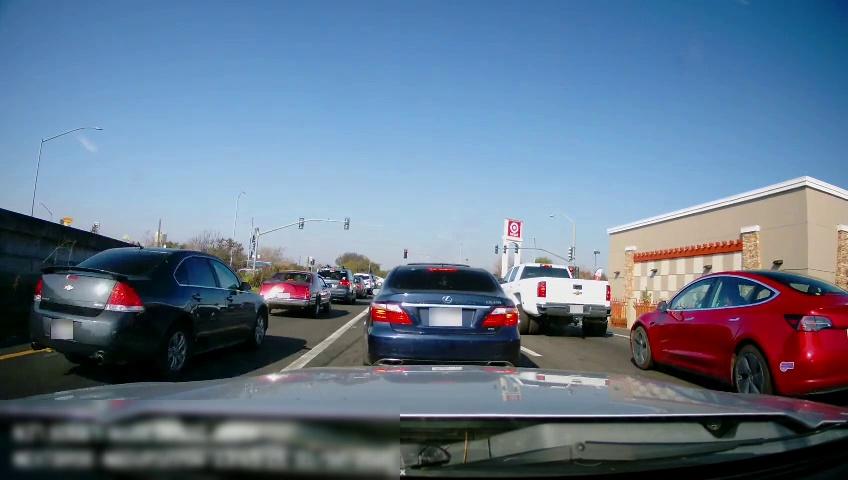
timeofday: Day
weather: Sunny
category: Drivable Space
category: Vehicles | Car
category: Vehicles | SUV
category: Vehicles | Car
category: Vehicles | SUV
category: Vehicles | Car
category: Vehicles | Car
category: Vehicles | Truck
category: Vehicles | Car
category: Vehicles | Car
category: Lanes | Alternate Lane
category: Lanes | Current Lane
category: Lanes | Current Lane
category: Lanes | Alternate Lane
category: Traffic | Lights
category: Traffic | Lights
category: Traffic | Lights
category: Traffic | Lights
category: Traffic | Lights
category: Traffic | Lights
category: Traffic | Lights